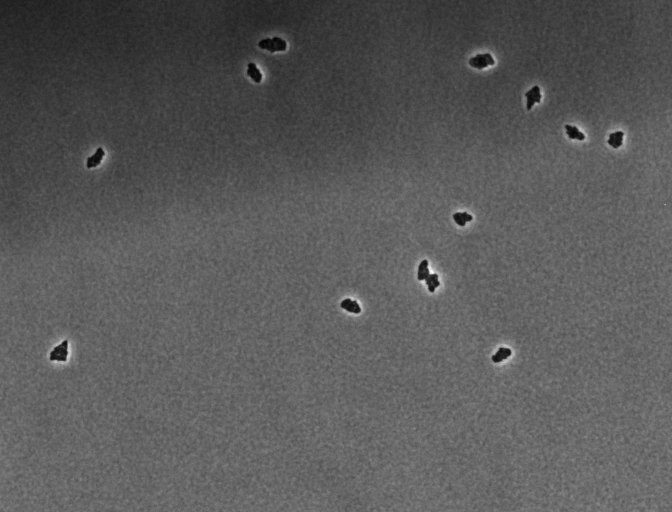
Phase contrast microscopy, 20x objective, 3 h incubation